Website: lowes
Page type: order-returns
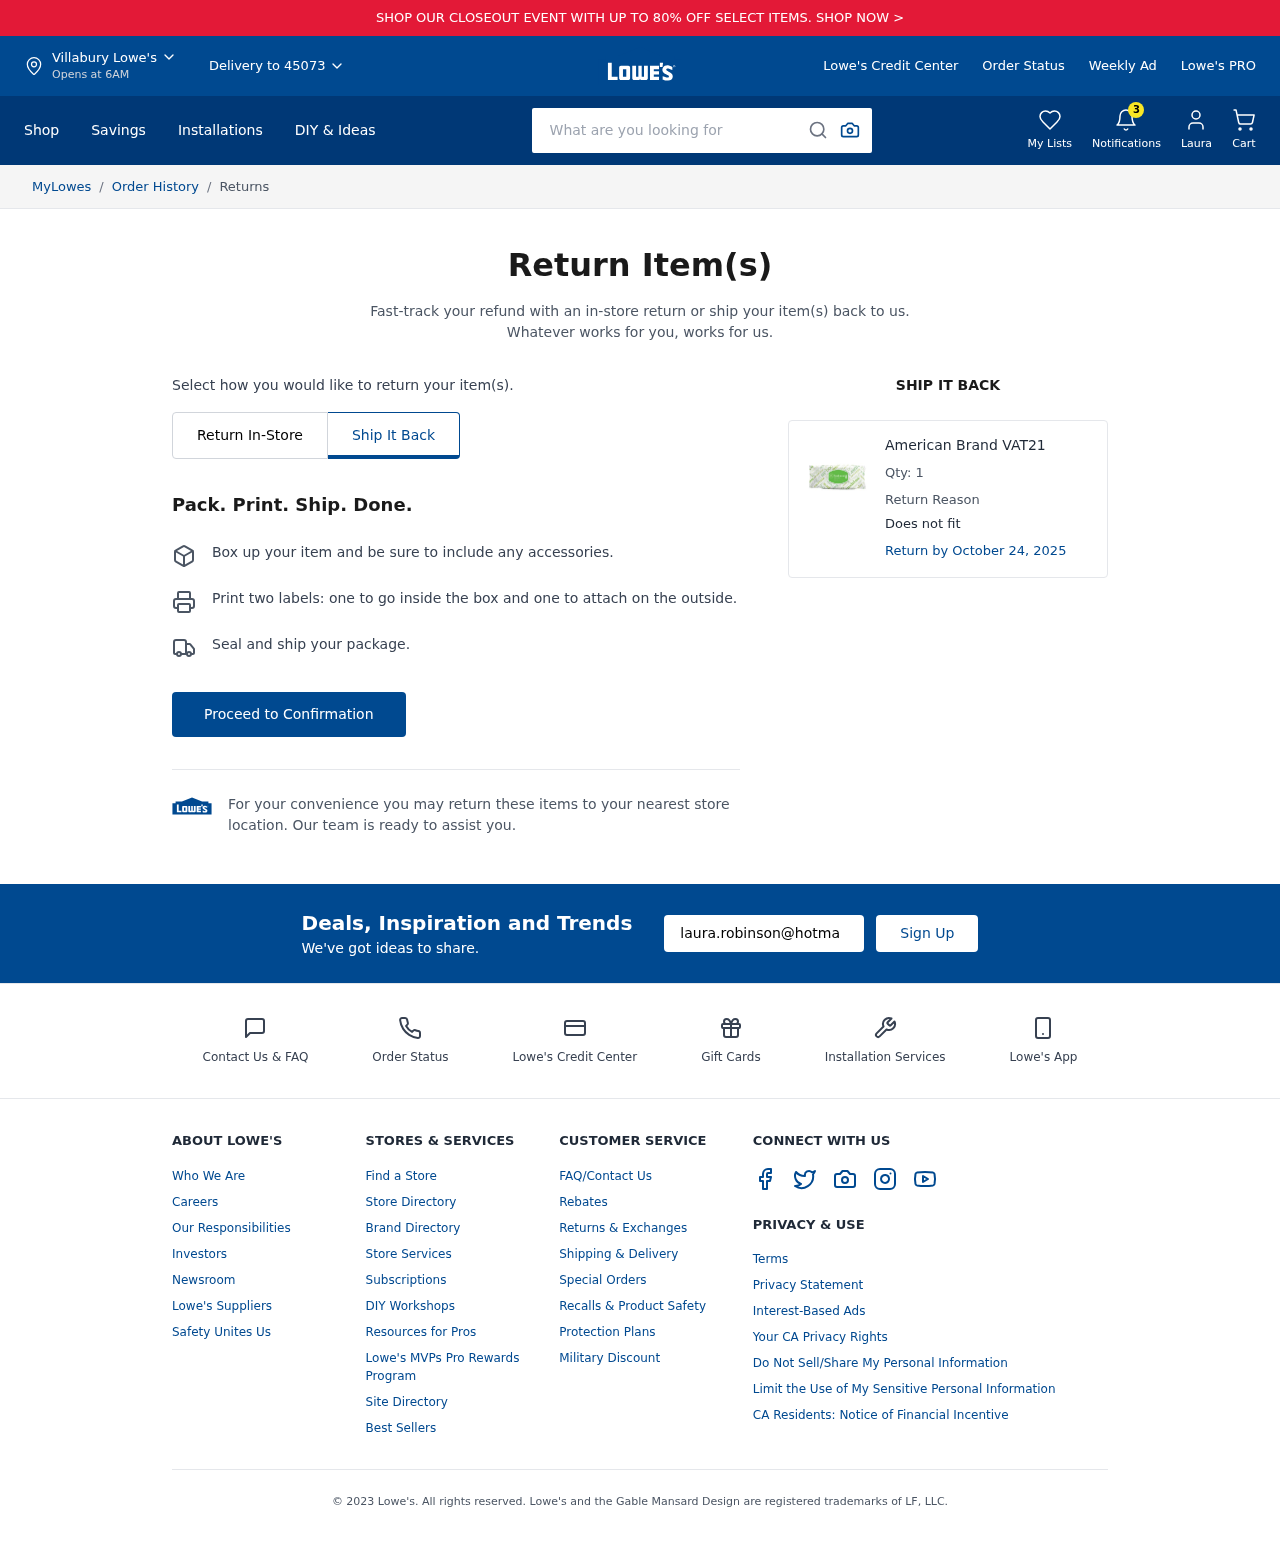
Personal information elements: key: PII_CITY
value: Villabury
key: PII_EMAIL
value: laura.robinson@hotmail.com
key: PII_FIRSTNAME
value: Laura
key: PII_POSTCODE
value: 45073
Product elements: key: PRODUCT1_NAME
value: American Brand VAT21
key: PRODUCT1_QUANTITY
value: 1
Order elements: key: ORDER_RETURN_BY_DATE
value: October 24, 2025
Search elements: key: HEADER_SEARCH
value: What are you looking for
Other elements: key: NOTIFICATION_COUNT
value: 3